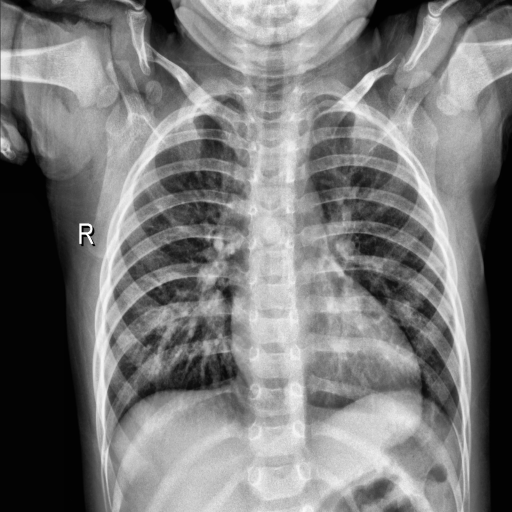
Finding: NORMAL